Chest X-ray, AP view. Patient: 18 years old, sex M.
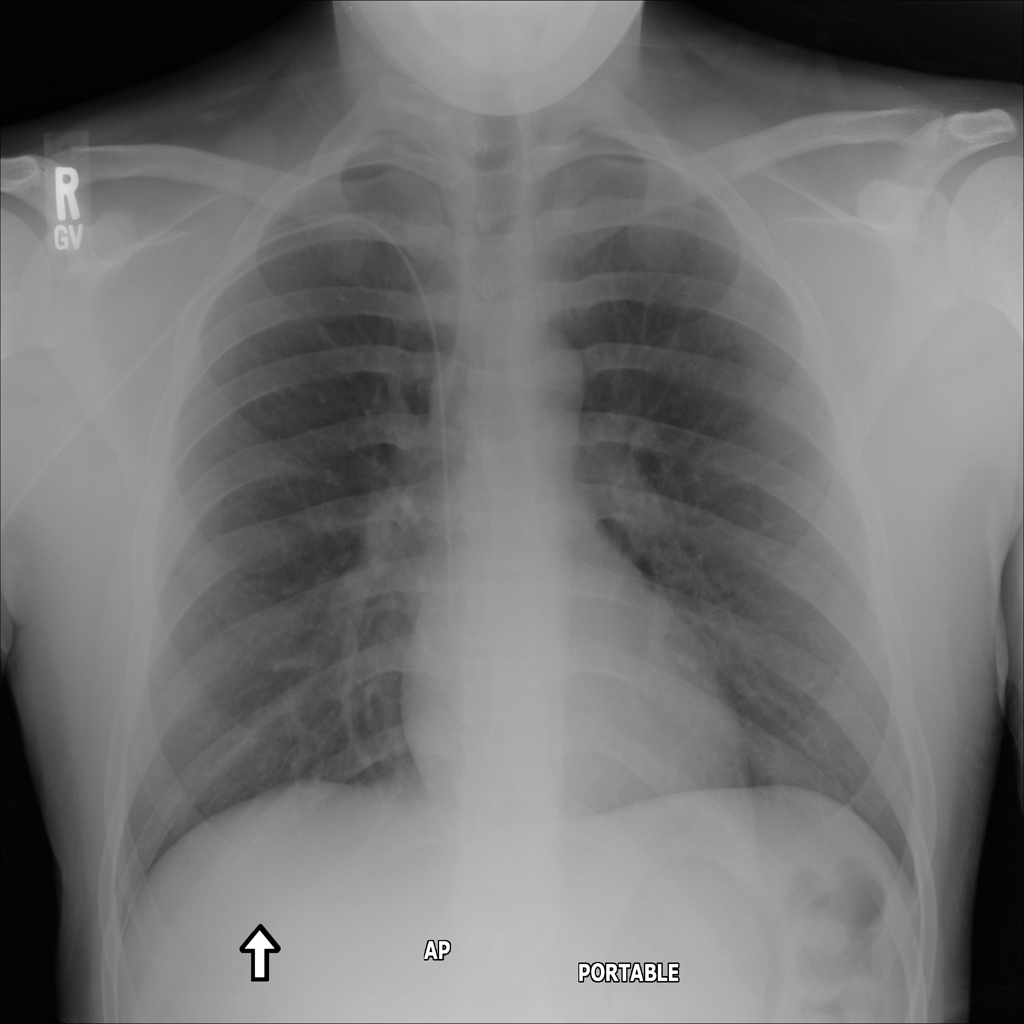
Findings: No Finding